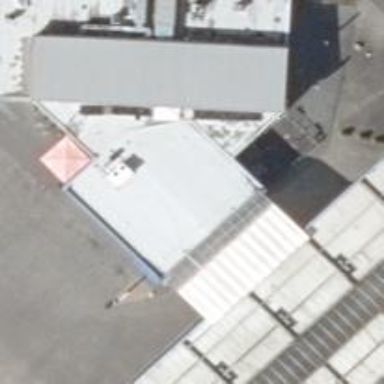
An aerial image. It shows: Restaurant.